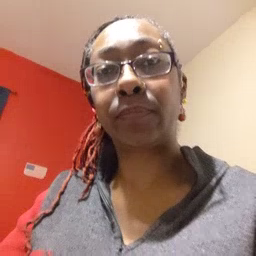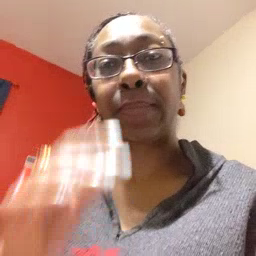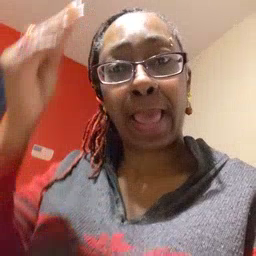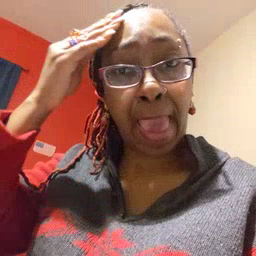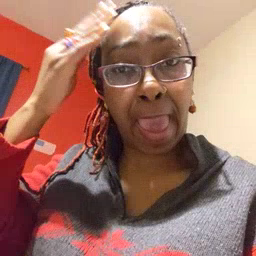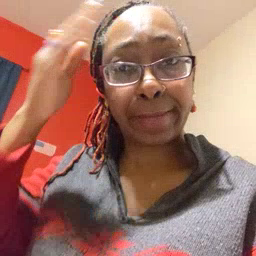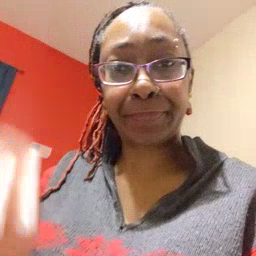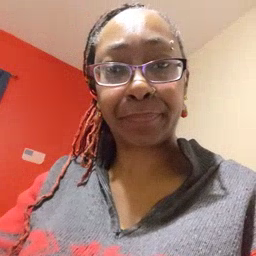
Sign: hat